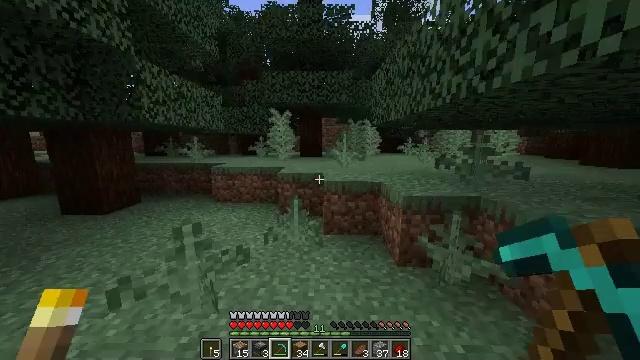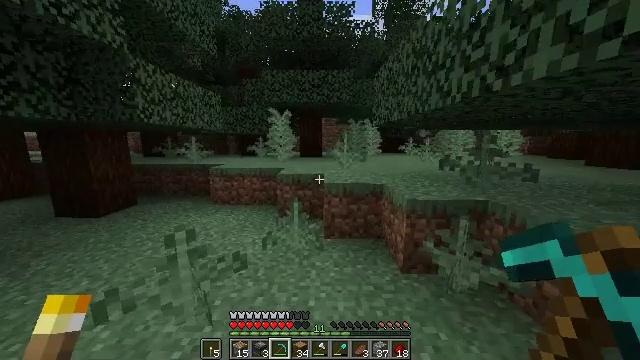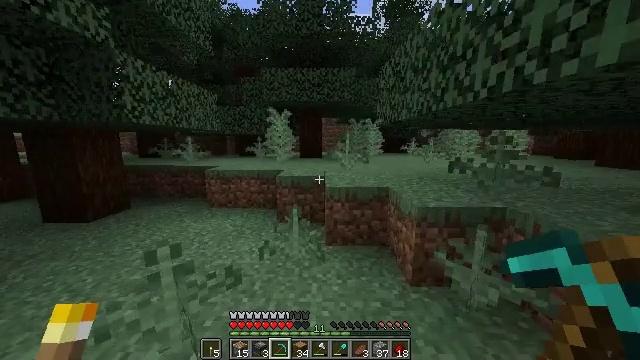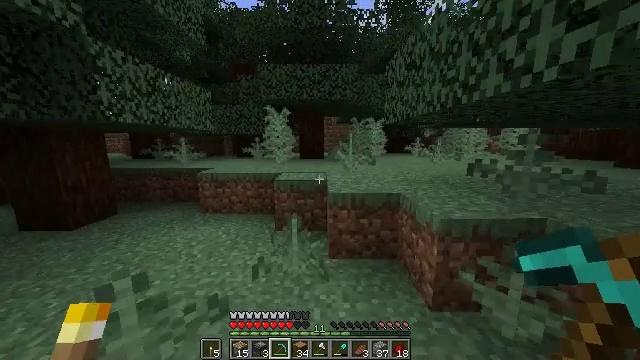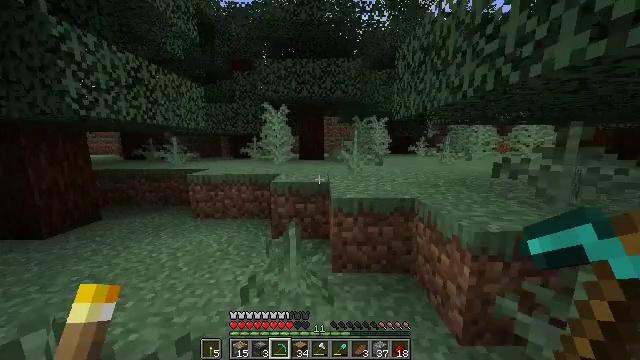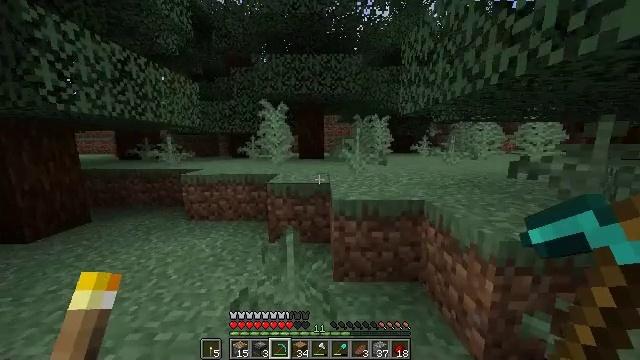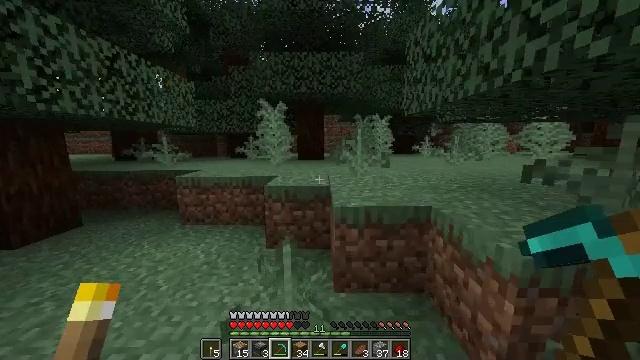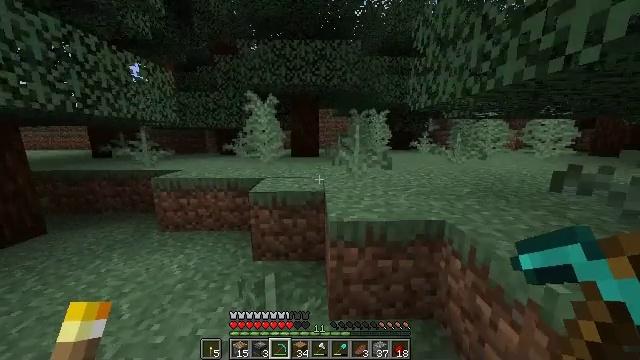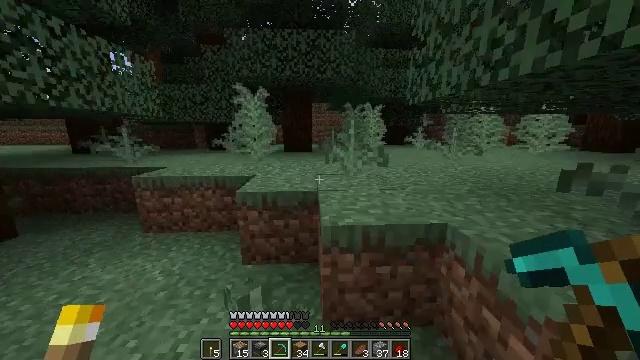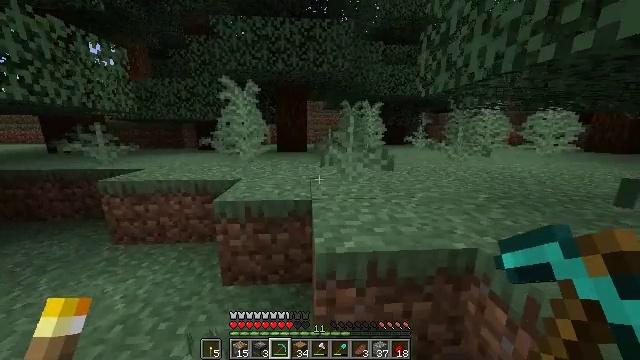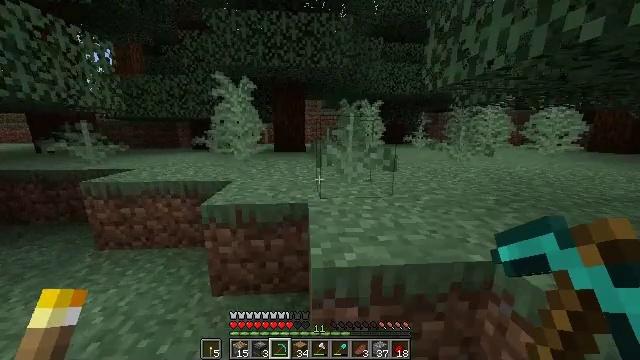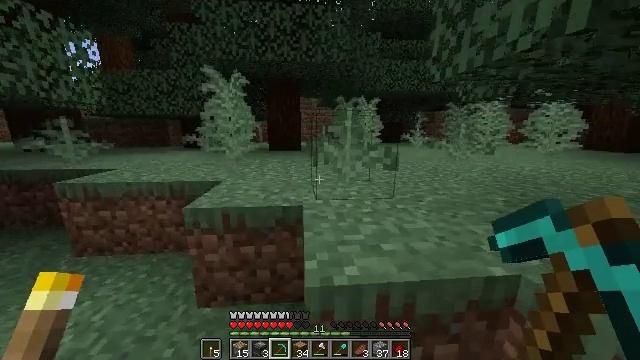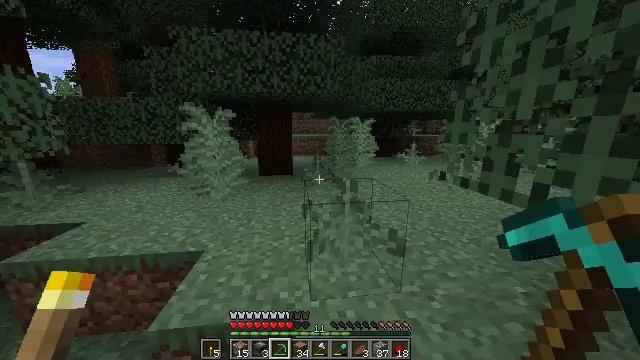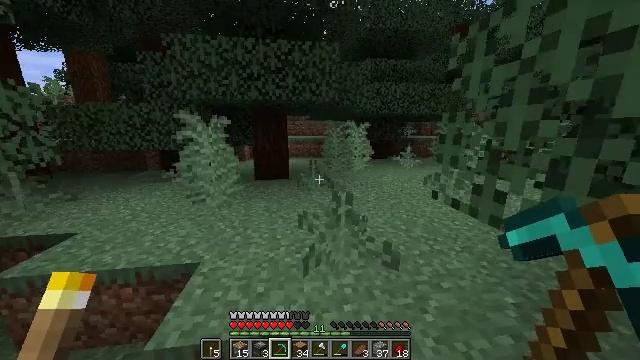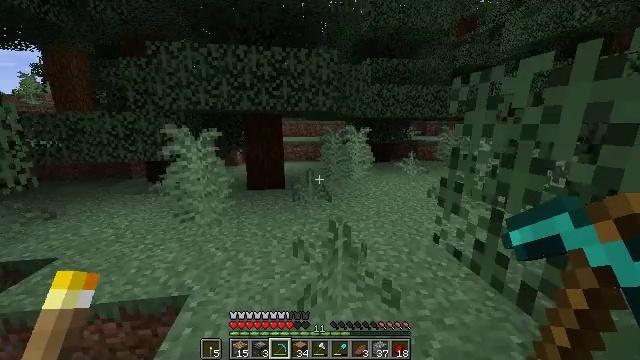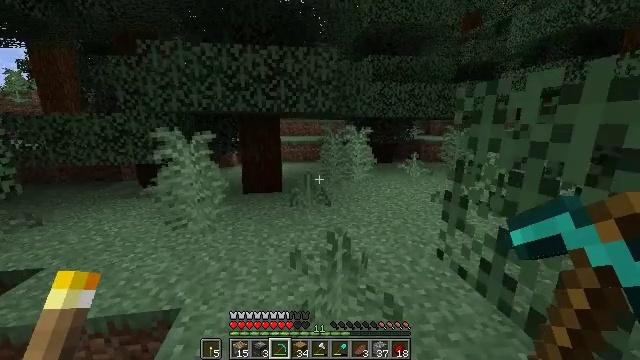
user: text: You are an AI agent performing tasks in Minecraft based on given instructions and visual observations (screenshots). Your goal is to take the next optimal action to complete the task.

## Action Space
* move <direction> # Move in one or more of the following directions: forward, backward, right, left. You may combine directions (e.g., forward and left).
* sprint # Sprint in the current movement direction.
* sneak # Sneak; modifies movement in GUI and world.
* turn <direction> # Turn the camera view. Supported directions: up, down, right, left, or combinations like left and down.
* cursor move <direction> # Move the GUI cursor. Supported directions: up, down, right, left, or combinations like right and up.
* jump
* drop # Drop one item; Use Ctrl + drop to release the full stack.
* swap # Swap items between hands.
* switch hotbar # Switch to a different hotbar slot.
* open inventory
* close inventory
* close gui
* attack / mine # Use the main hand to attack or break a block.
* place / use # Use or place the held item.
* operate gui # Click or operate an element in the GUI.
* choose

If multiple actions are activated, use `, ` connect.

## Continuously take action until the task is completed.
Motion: motion action
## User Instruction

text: Gather sweet berries from the bush.
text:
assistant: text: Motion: move forward
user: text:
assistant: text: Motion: move forward
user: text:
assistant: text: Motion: move forward
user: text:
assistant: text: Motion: move forward
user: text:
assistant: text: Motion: move forward
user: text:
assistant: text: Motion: move forward
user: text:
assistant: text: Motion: move forward, turn right and down
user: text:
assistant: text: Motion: move forward, turn right and down
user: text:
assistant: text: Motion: move forward
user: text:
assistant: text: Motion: move forward
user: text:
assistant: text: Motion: move forward, turn right, jump
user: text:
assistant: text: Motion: move forward, turn right, jump
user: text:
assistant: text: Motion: move forward, turn right, jump
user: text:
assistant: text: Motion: move forward, jump
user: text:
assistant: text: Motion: move forward, jump
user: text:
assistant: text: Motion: move forward
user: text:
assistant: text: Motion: move forward
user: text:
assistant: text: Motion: move forward
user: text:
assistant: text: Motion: move forward
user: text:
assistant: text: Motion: move forward
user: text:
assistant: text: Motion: move forward
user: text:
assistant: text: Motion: move forward, sprint
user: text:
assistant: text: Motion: move forward, sprint
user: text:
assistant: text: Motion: move forward, sprint
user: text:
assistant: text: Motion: move forward, sprint
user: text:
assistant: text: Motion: move forward
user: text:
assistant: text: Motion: move forward
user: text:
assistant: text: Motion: move forward, sprint
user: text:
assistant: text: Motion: move forward, sprint
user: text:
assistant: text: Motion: move forward, sprint